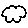
Label: cloud